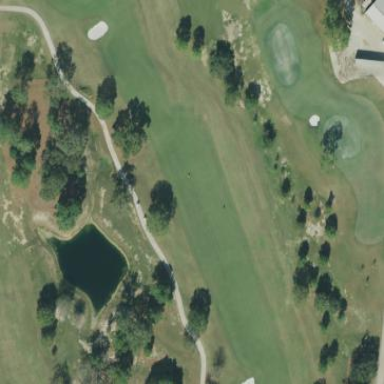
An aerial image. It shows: Golf fairway surrounded by grass.